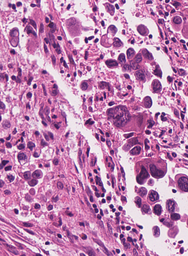
Tumor epithelial tissue: yes
Tumor-associated stroma tissue: yes
Normal tissue: no